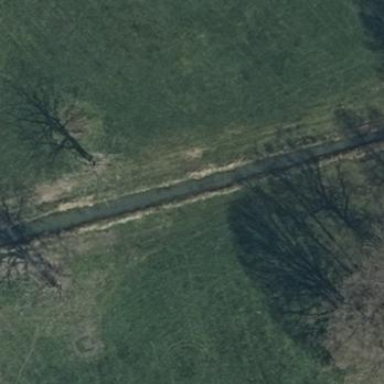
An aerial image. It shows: Wetland area covered with grass.